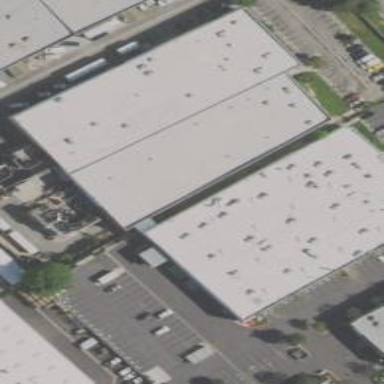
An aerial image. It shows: Warehouse building.